Aerial crown-view tile of a tropical tree (Barro Colorado Island, Panama), acquired 20241014:
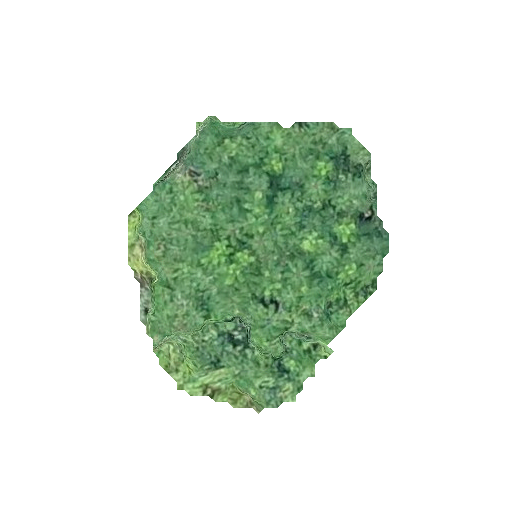
Species: Zanthoxylum ekmanii
GBIF accepted scientific name: Zanthoxylum ekmanii
Crown area: 87.504 m²